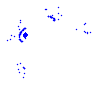
Particle: electron